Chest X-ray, AP view. Patient: 49 years old, sex F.
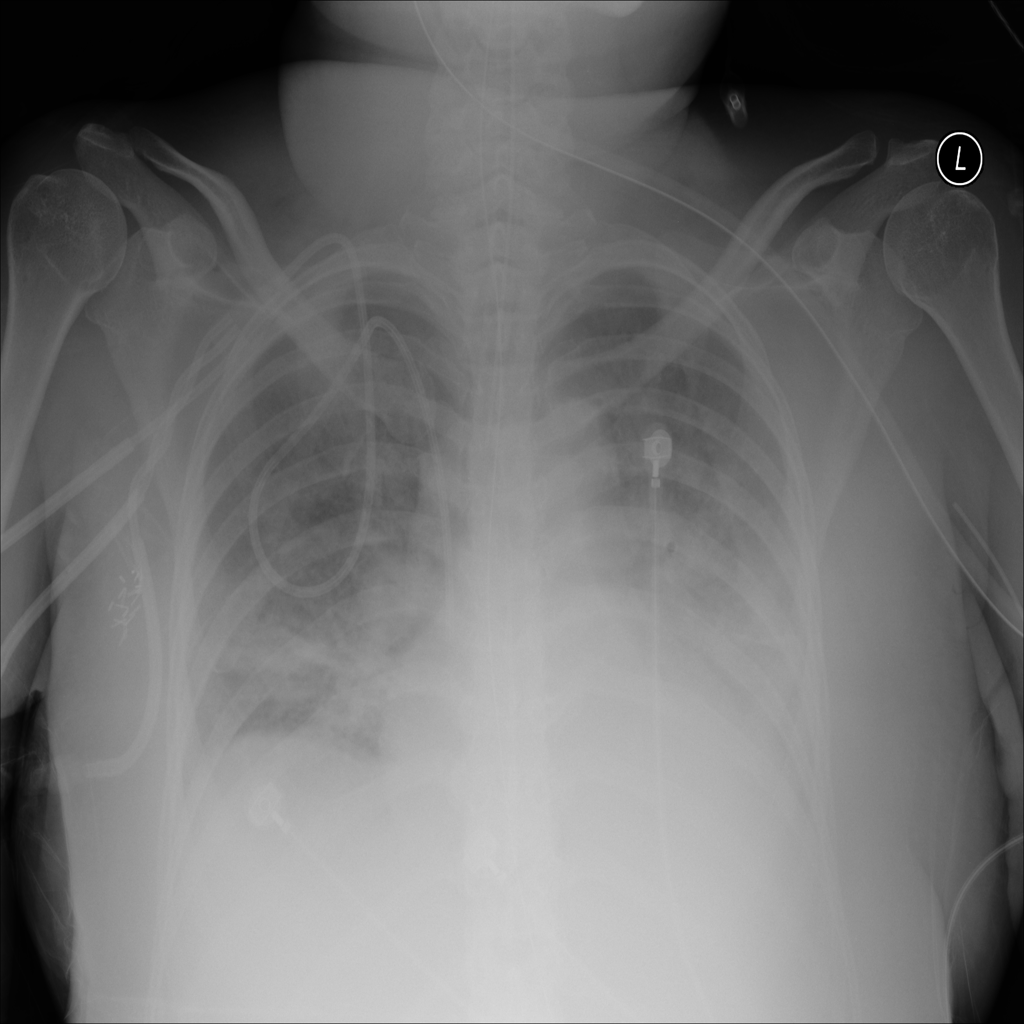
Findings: Infiltration